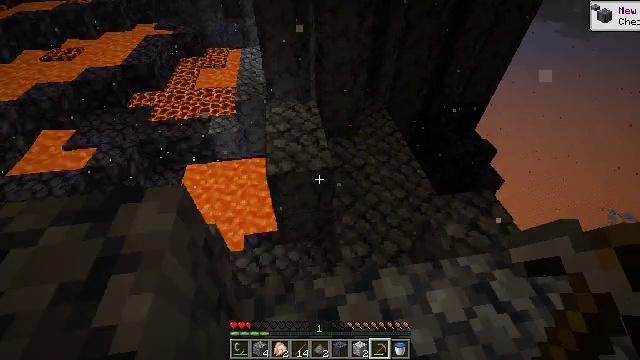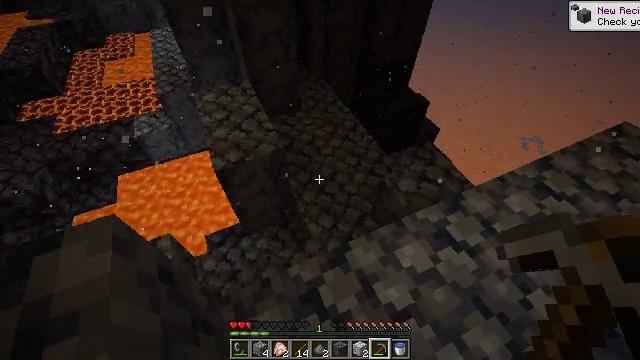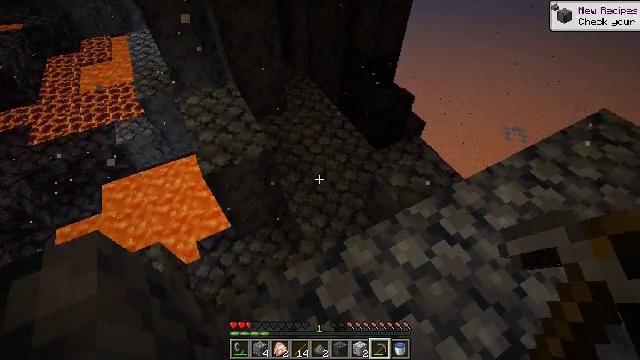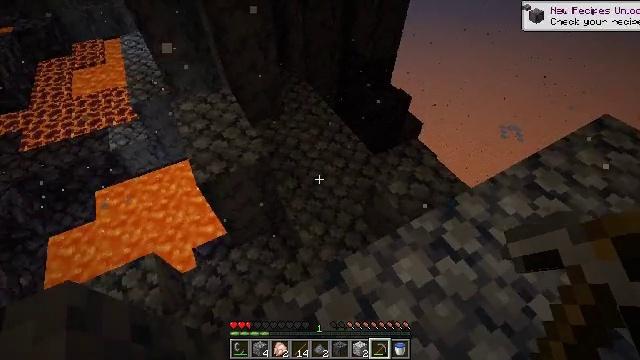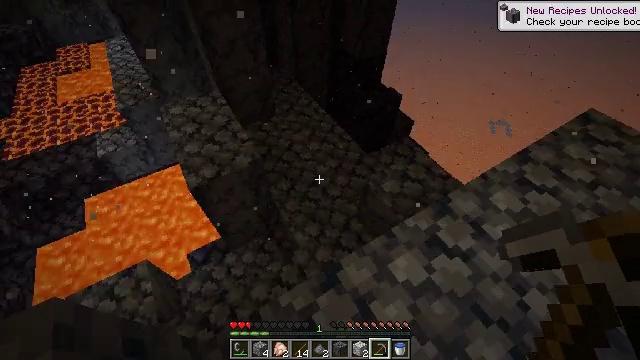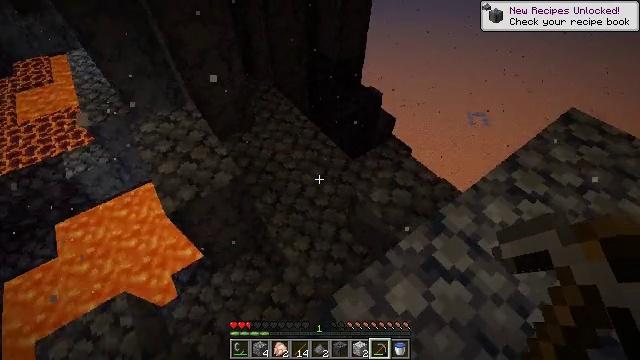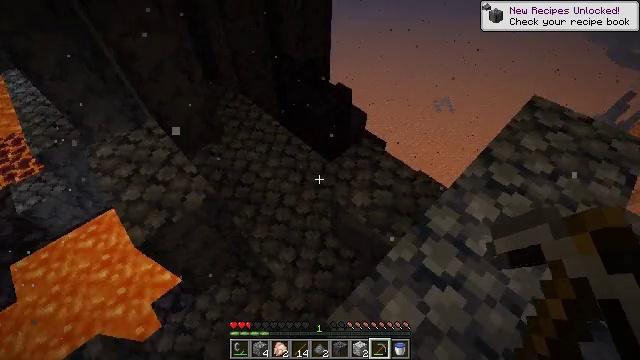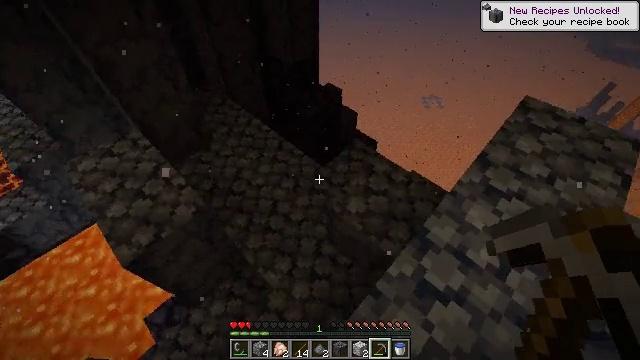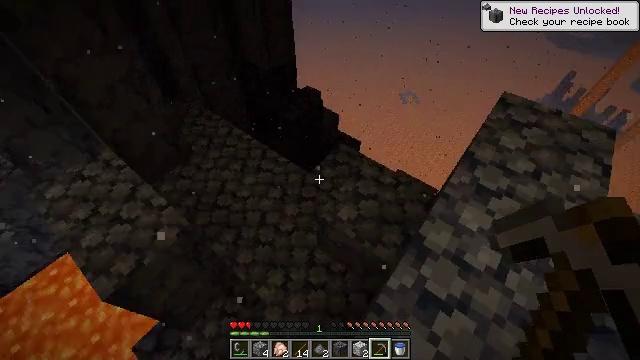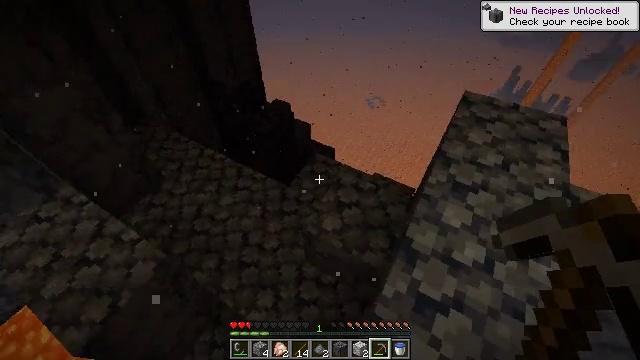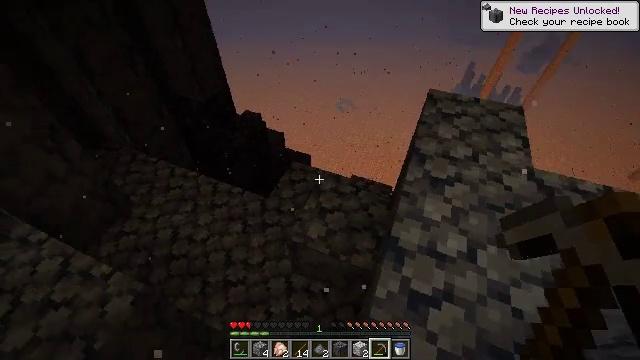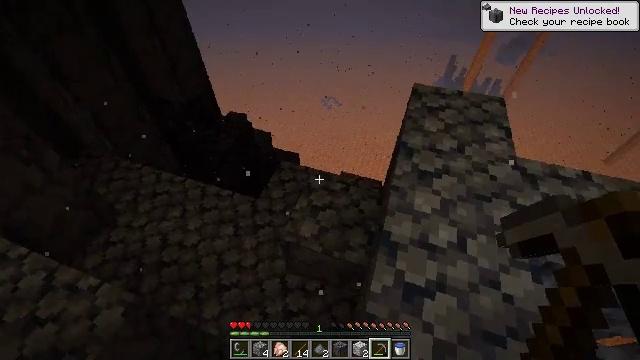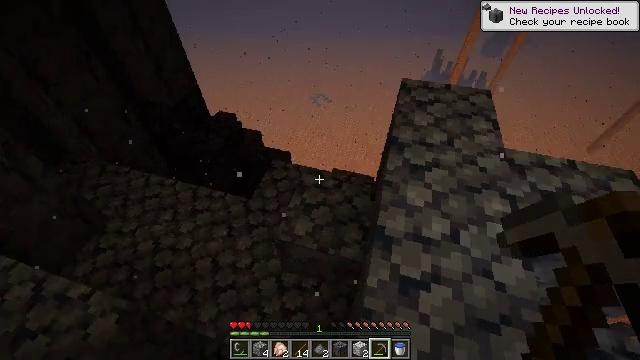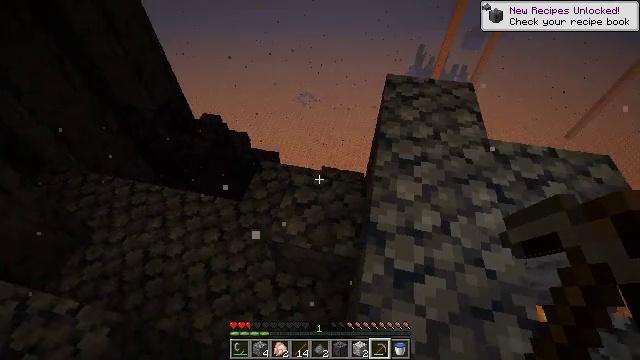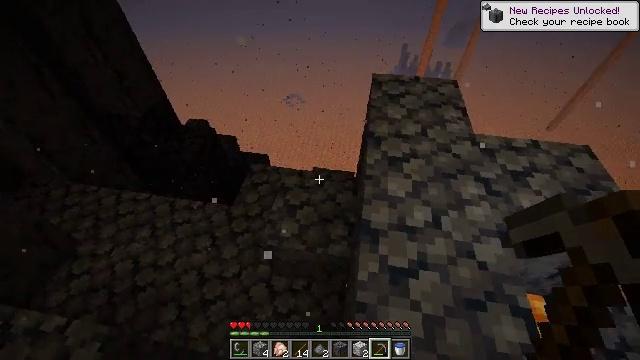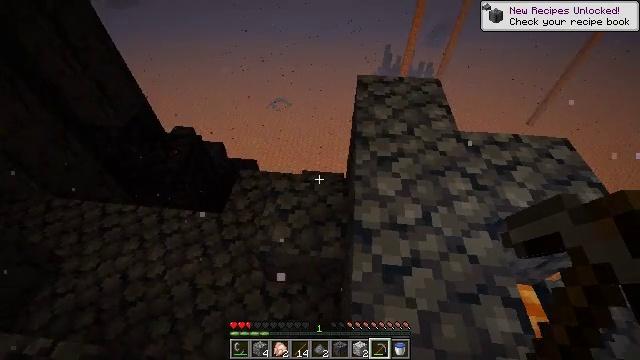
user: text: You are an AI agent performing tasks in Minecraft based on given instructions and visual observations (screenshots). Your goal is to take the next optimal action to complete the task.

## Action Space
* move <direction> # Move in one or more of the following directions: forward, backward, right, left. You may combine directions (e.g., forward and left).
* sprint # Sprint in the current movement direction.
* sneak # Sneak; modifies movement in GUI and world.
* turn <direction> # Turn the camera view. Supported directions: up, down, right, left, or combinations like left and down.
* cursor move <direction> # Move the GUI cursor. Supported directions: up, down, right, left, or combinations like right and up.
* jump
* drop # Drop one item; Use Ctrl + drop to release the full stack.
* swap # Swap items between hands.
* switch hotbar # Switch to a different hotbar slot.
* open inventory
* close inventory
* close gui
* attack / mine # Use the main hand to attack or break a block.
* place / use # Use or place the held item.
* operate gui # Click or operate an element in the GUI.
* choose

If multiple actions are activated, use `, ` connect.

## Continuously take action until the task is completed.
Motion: motion action
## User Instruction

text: Collect basalt for building.
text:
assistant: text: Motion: turn right and down
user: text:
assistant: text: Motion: turn right
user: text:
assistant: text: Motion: move forward
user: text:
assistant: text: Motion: move forward, turn right
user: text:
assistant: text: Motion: move forward, turn right
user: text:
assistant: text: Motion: move forward, turn right
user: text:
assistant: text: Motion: turn right
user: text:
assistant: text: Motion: turn right
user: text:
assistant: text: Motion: turn right and up
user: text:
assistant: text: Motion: turn right and up
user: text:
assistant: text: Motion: turn right
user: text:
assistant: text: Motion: turn right
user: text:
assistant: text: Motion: turn right
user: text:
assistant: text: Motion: turn right
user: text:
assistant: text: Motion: turn right
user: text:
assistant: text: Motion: turn right
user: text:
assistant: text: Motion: turn right
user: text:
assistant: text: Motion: no_op
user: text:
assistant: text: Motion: no_op
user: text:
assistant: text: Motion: no_op
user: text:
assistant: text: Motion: no_op
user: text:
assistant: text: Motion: no_op
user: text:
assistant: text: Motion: no_op
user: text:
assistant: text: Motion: no_op
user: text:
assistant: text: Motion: no_op
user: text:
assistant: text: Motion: no_op
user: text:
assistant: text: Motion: move forward
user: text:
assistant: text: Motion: move forward
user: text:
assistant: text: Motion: move forward
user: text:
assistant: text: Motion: move forward